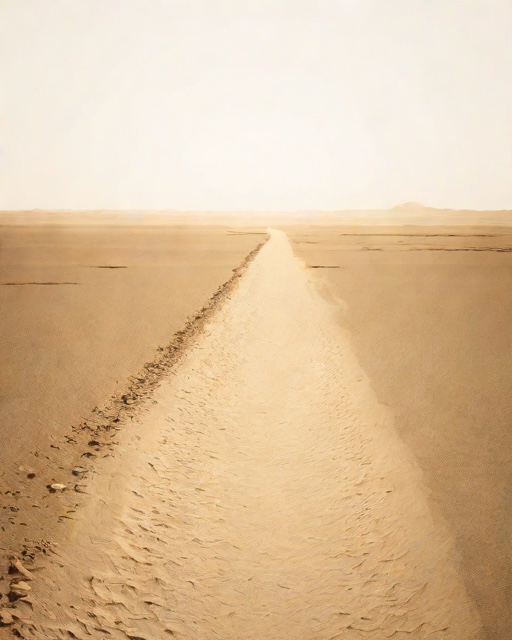
Category: Graduation